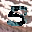
Label: 5